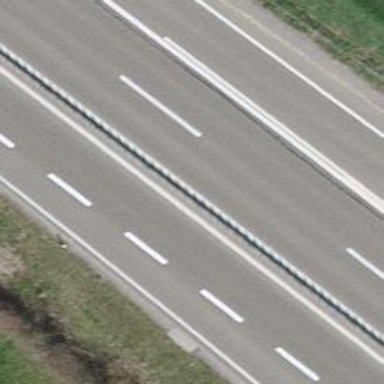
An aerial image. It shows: Motorway junction.